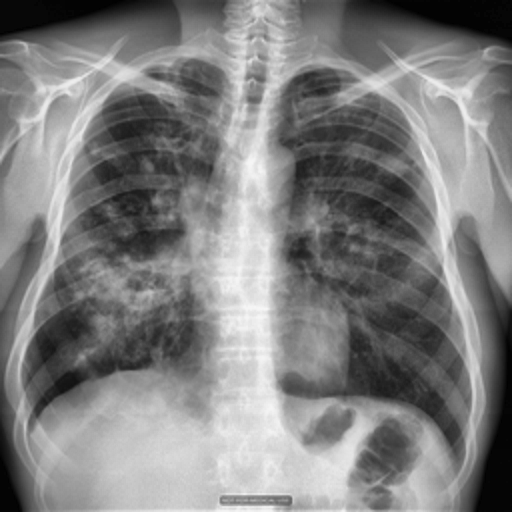
Finding: TUBERCULOSIS